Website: slack
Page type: payment
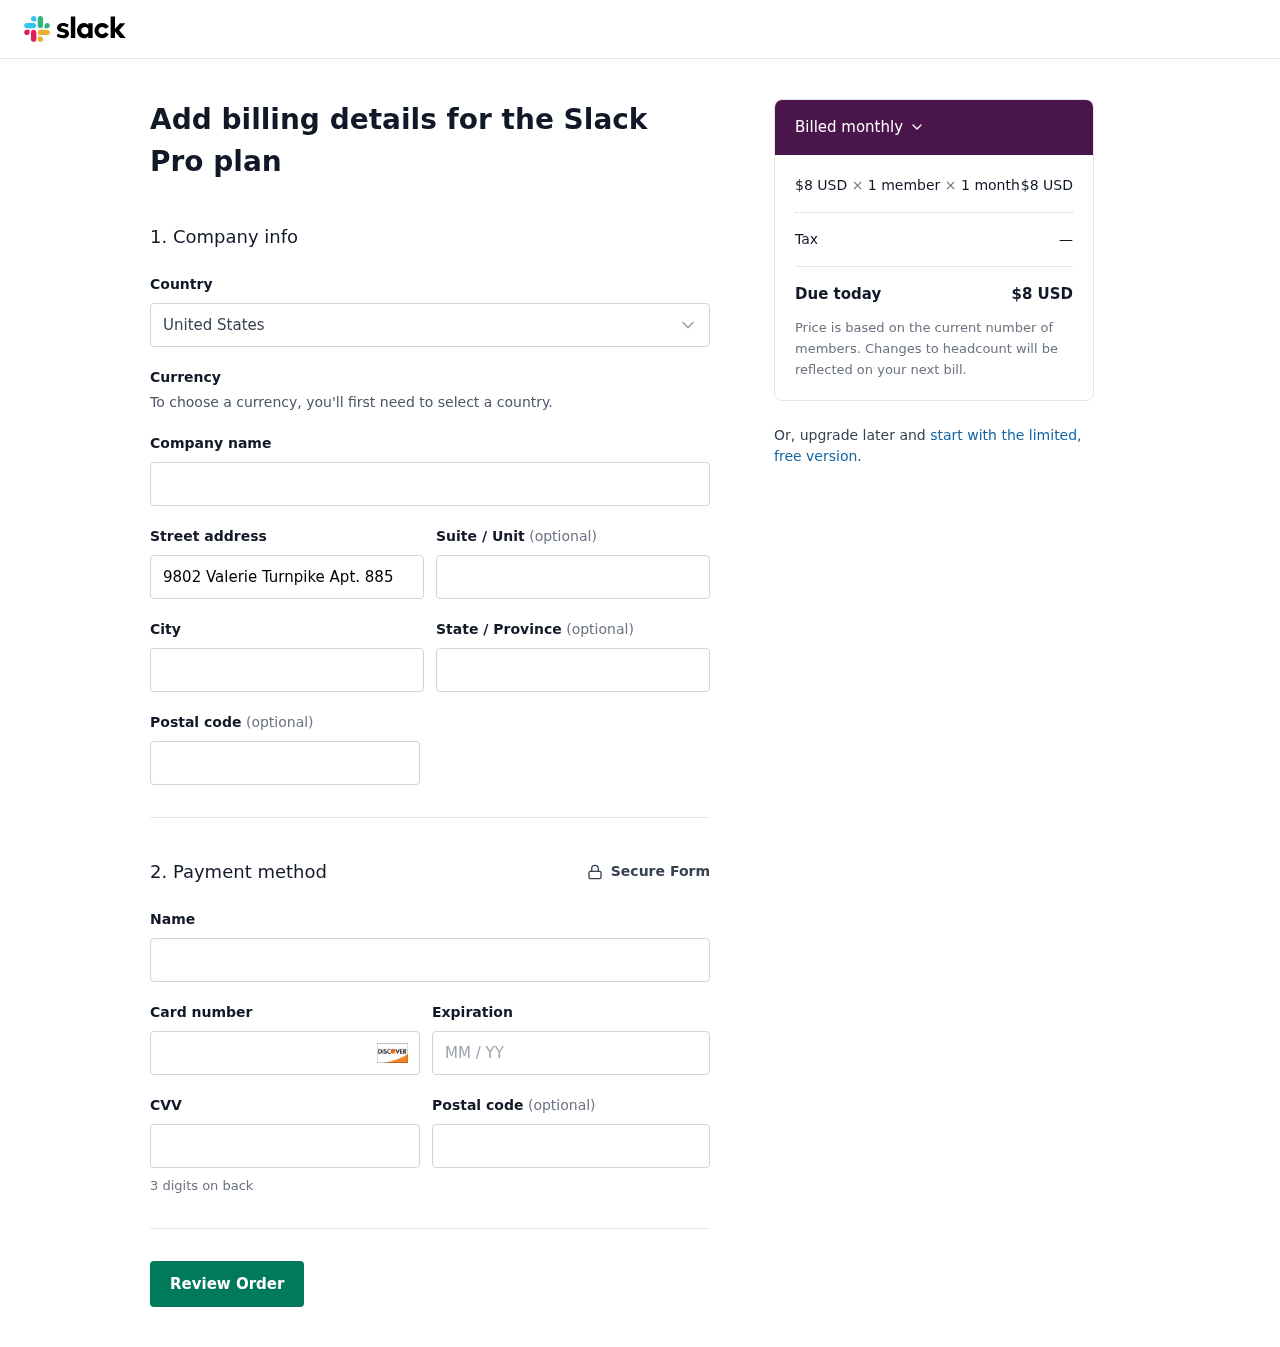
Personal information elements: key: PII_COUNTRY
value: United States
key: PII_STREET
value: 9802 Valerie Turnpike Apt. 885
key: PII_CITY
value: Nguyenfurt
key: PII_STATE
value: Rhode Island
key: PII_POSTCODE
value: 88611
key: PII_FULLNAME
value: Erica Porter
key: PII_CARD_NUMBER
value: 6011 1771 8236 2178
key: PII_CARD_EXPIRY
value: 11/28
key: PII_CARD_CVV
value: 229
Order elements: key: ORDER_PRICE_PER_MEMBER
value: $8 USD
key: ORDER_NUM_MEMBERS
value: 1 member
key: ORDER_NUM_MONTHS
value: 1 month
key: ORDER_SUBTOTAL
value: $8 USD
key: ORDER_TAX
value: —
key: ORDER_TOTAL
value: $8 USD